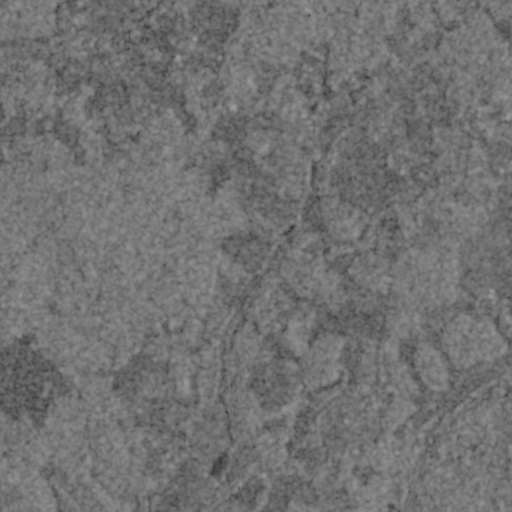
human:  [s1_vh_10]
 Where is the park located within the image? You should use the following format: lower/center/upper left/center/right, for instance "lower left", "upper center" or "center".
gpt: The park is located in the lower left of the image.
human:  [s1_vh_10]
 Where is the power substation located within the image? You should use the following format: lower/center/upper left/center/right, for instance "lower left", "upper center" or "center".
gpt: The power substation is located in the upper right of the image.
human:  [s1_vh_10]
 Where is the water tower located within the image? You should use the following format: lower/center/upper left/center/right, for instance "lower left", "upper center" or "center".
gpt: The water tower is located in the center right of the image.
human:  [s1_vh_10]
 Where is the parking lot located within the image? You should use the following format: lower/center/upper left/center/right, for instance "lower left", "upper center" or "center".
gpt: There is no parking lot in the image.

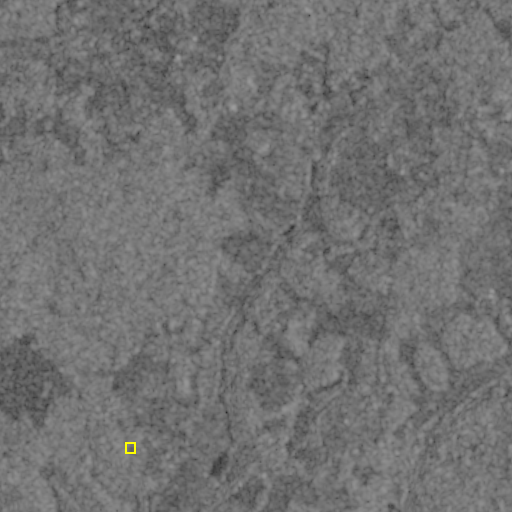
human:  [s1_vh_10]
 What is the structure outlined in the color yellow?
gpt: The structure outlined in yellow is a park.
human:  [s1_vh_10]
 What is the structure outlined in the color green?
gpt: There is no green outline.